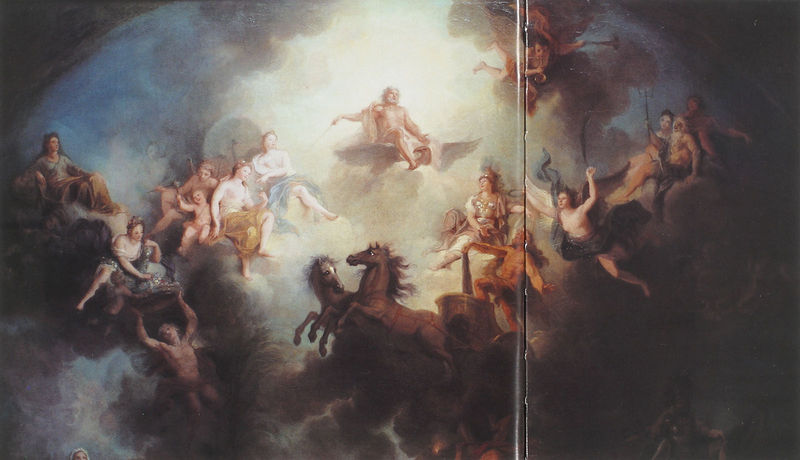
Titel: Apotheose des Herkules
Künstler: Charles Coypel
Institution: Paris, Privatsammlung
Schlagwörter: adler, blau, flügel, gott, held, himmel, mann, vogel, wolken, frauen, menschen, bunt, frau, licht, männer, schirm, wolke, leute, wand, kirche, rauch, sonne, decke, krone, fliegen, pferd, pferde, engel, schwan, bogen, nebel, kutsche, figuren, wandmalerei, gewölbe, mythologie, göttin, rüstung, sieg, götter, zeus, olymp, fresko, apoll, hera, streitwagen, helden, diana, armor, göttinnen, deckenmalerei, apotheose, trompete, triumpf, falz, deckenfresko, neptun, dreizack, siegesfeier, buchfalz, olympier, krlönen